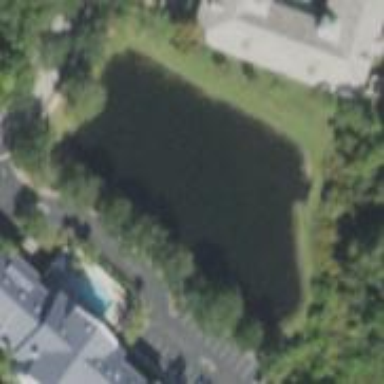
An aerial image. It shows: Peaceful pond surrounded by nature.